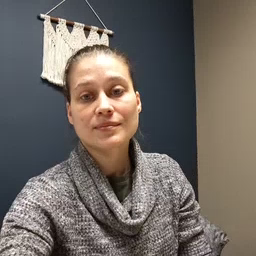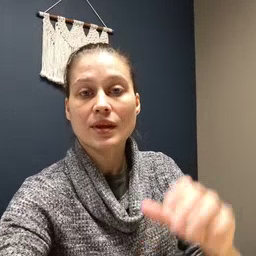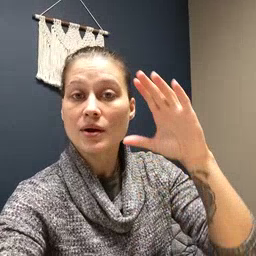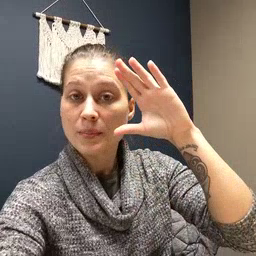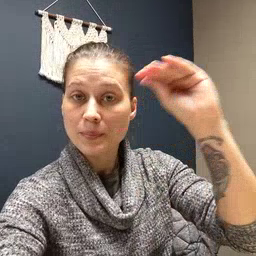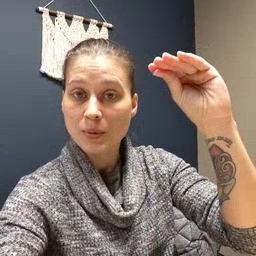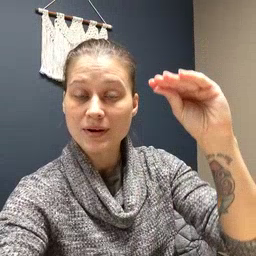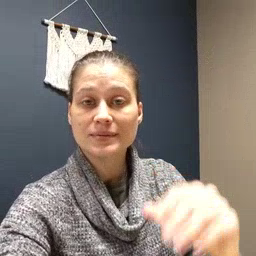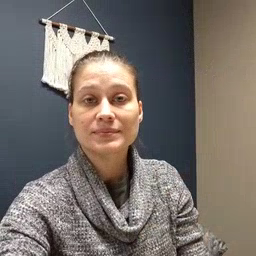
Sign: boy